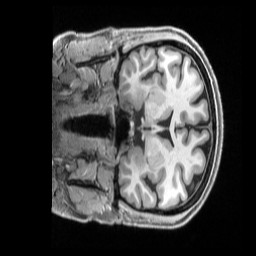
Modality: T1w
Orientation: coronal
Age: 38
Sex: female
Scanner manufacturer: siemens
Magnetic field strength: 3 T
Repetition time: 2.5 s
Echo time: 0.00296 s